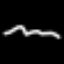
Label: squiggle